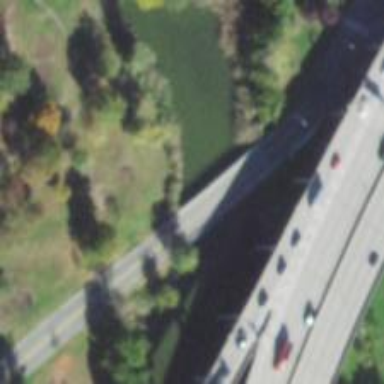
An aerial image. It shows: Unclassified road on bridge.